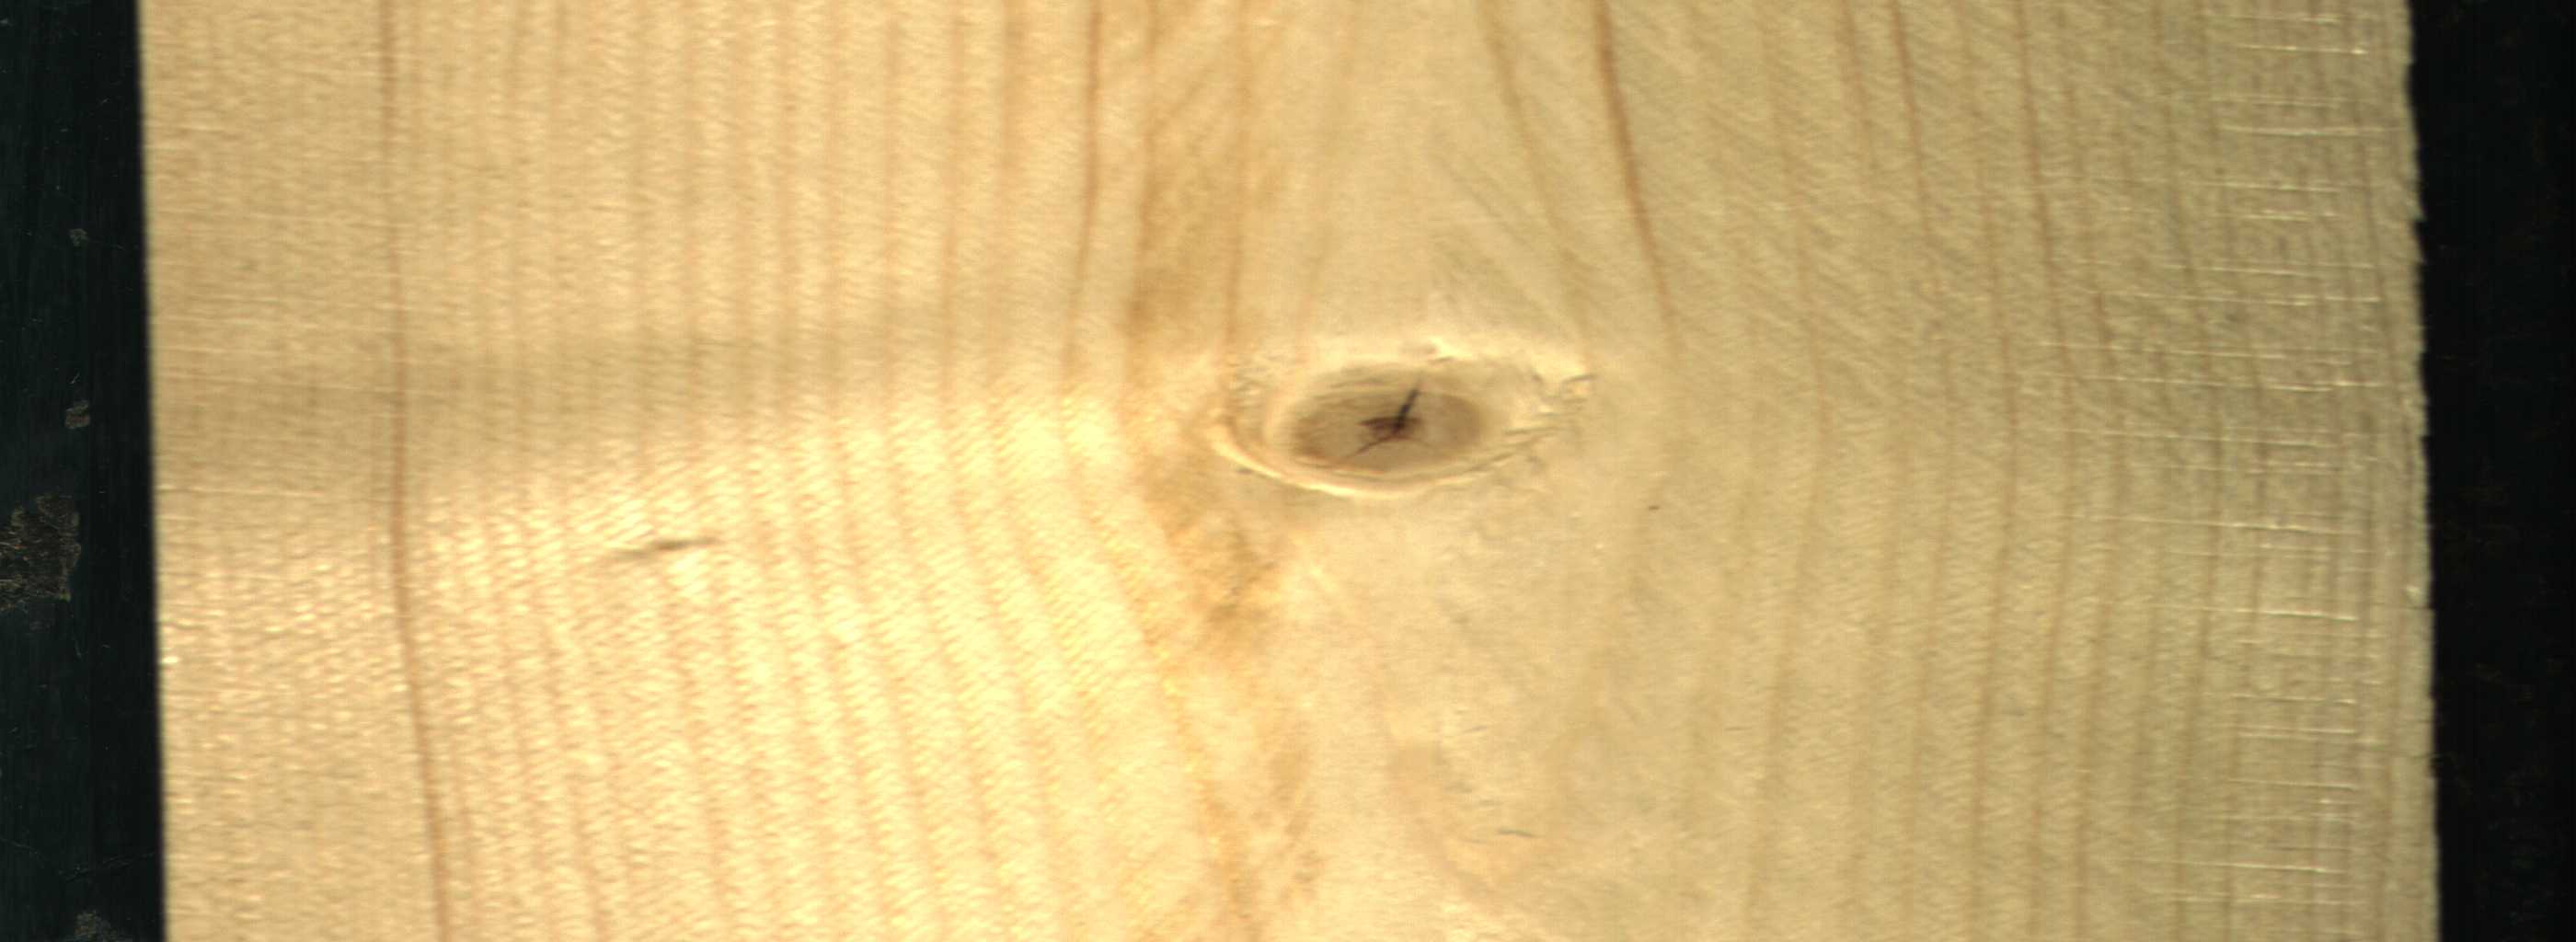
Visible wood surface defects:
knot_with_crack